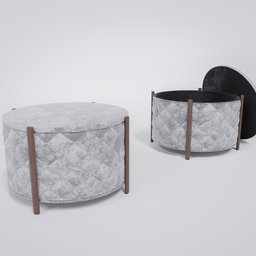
Label: furniture